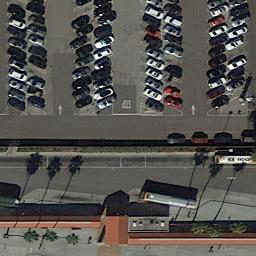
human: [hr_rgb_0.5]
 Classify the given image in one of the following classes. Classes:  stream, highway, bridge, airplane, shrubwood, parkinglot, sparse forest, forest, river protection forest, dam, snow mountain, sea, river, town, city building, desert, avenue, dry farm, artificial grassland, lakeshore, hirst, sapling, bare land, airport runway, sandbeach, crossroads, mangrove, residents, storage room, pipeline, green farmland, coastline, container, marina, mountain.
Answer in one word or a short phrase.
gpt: parkinglot